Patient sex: M
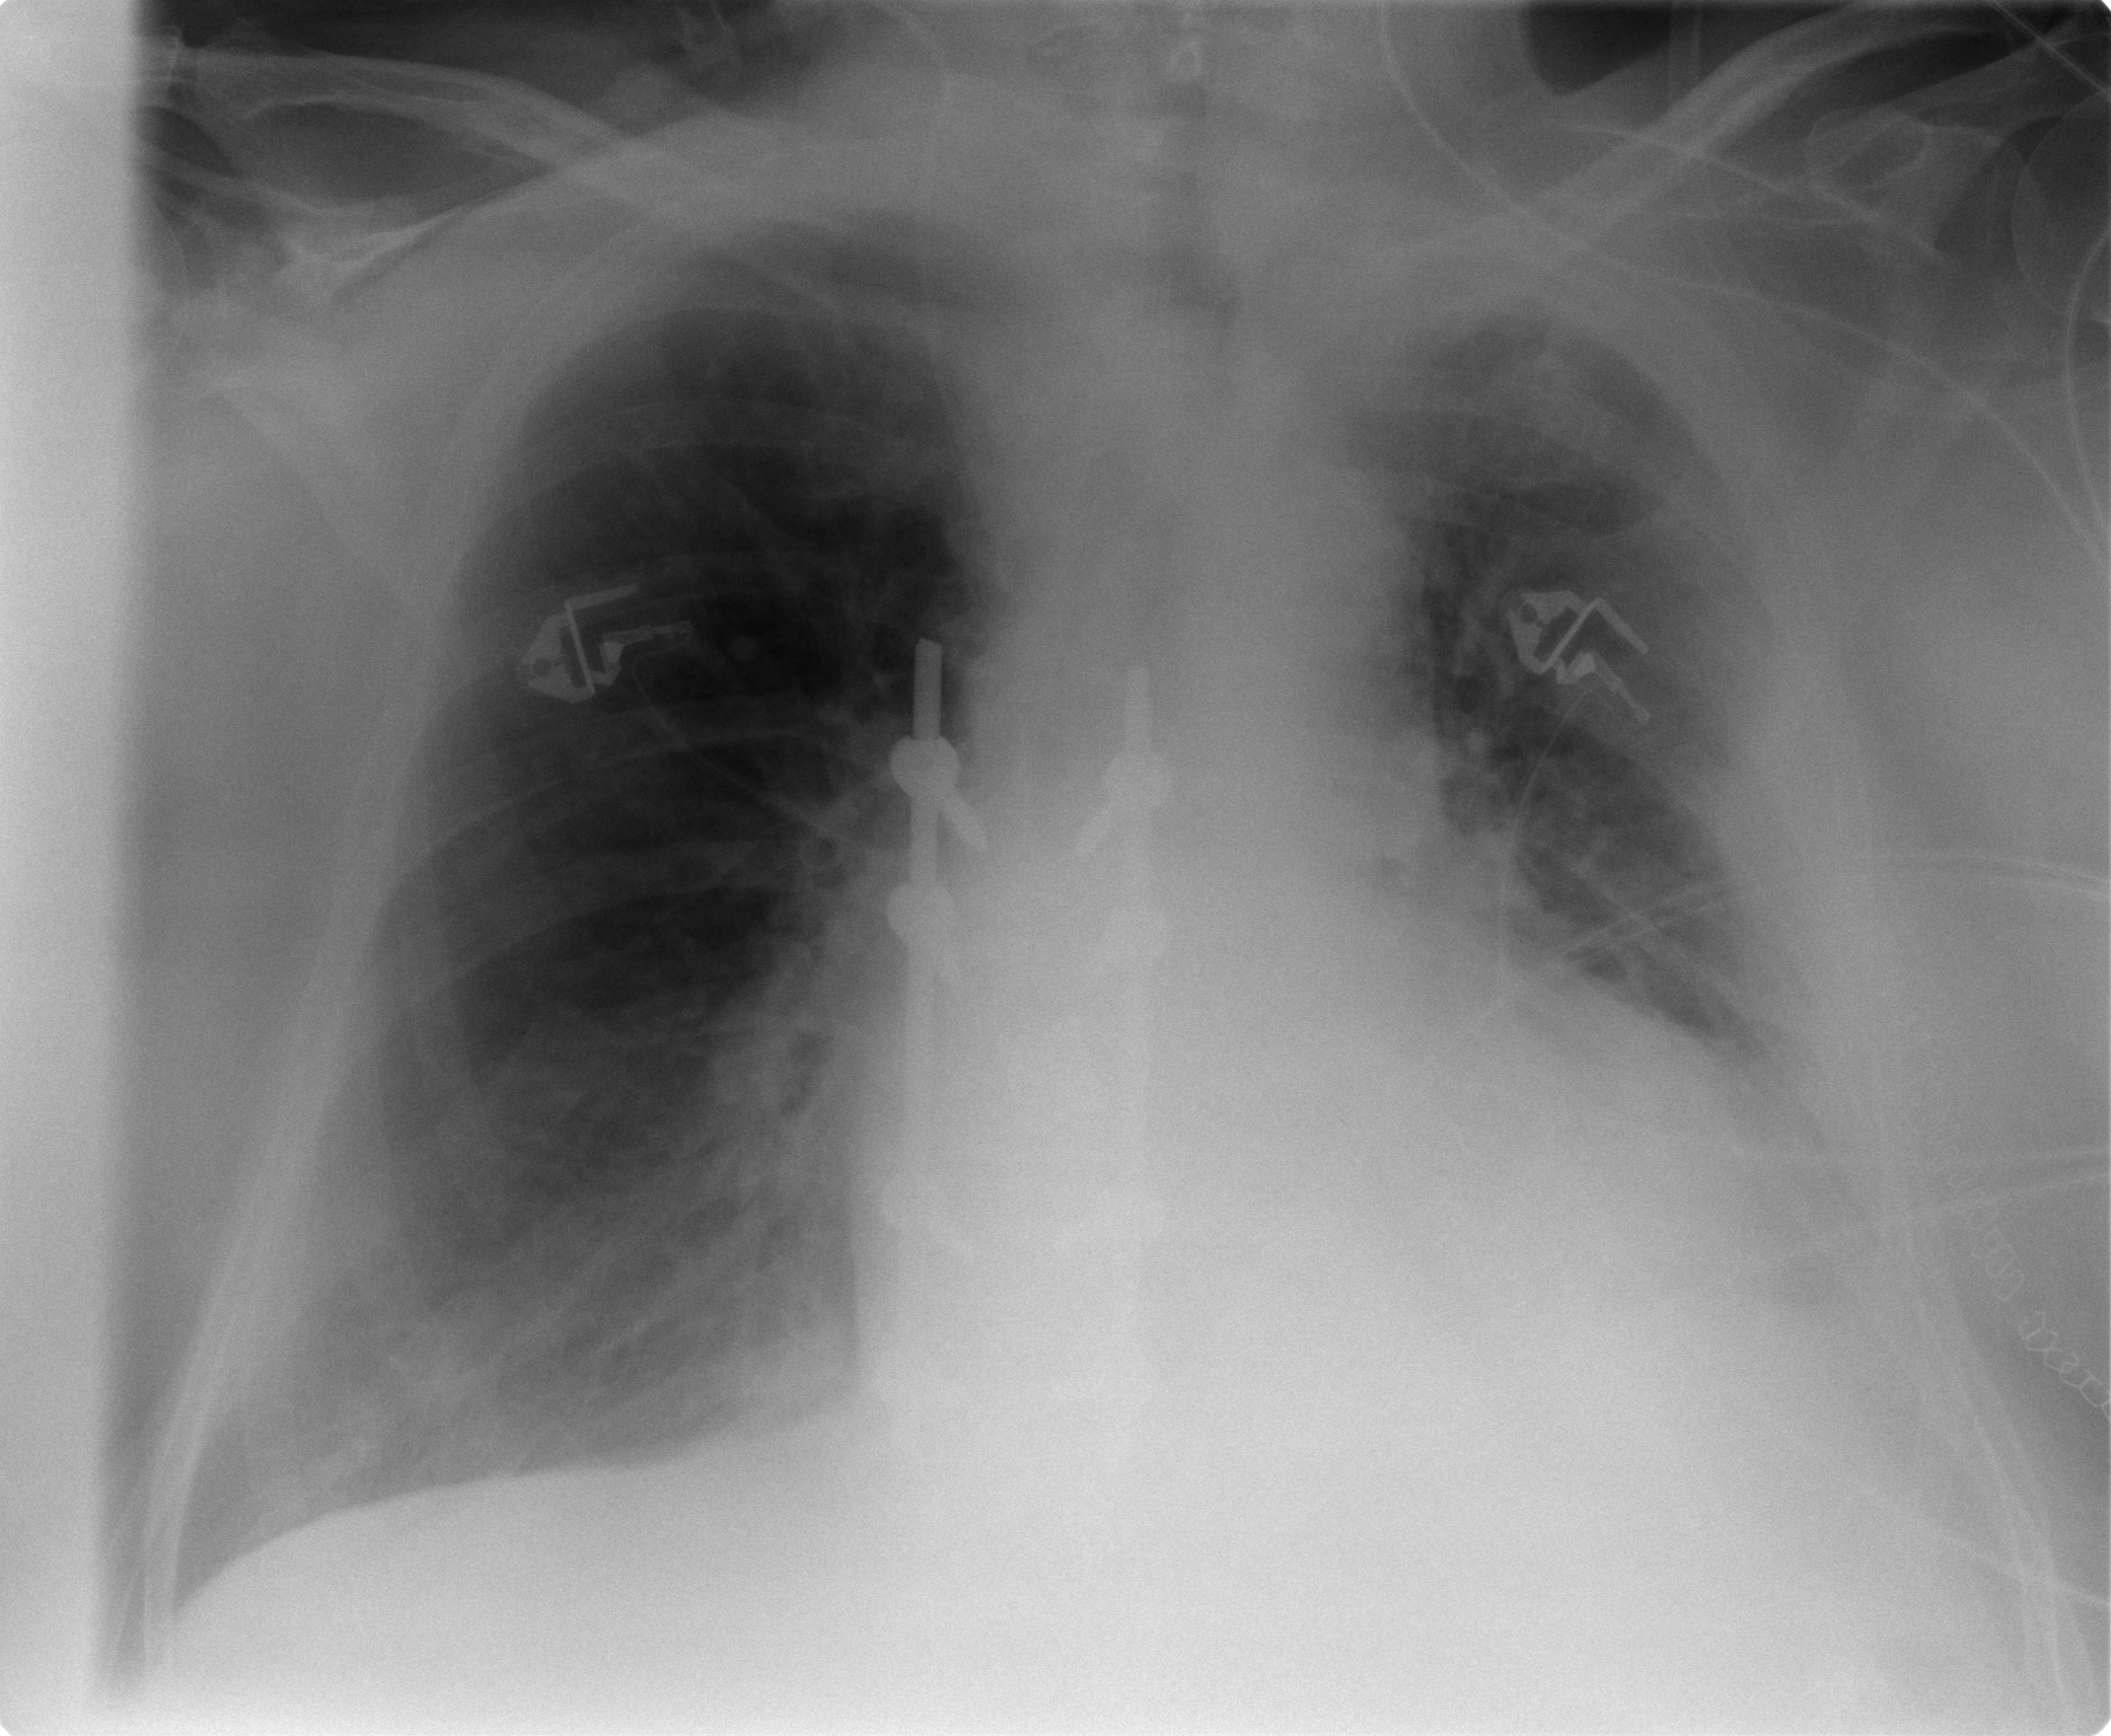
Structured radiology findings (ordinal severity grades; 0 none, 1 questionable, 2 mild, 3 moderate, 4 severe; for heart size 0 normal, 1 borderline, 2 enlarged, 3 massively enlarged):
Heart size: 2
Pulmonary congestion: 0
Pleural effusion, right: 1
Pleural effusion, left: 2
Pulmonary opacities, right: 0
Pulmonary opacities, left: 0
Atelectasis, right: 2
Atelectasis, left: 2